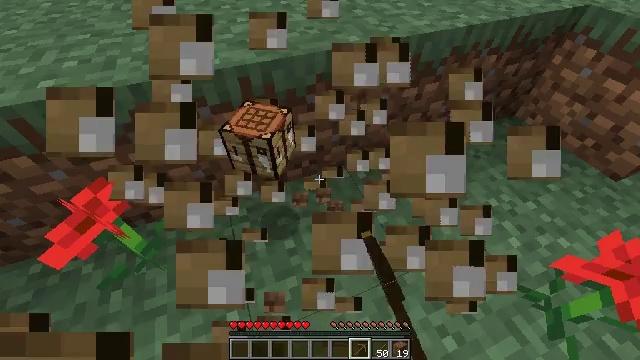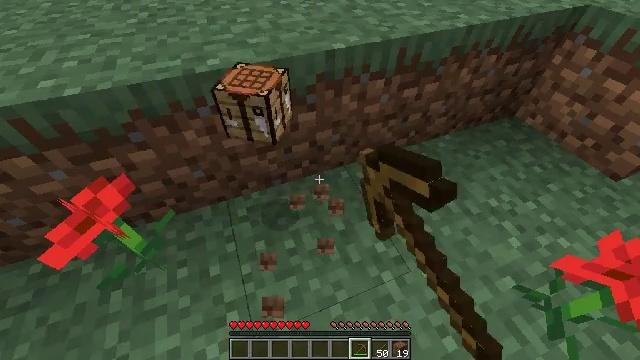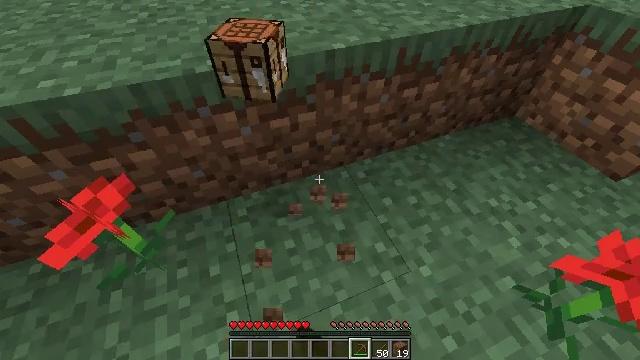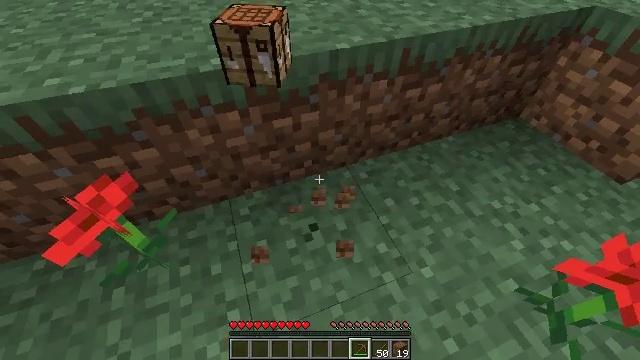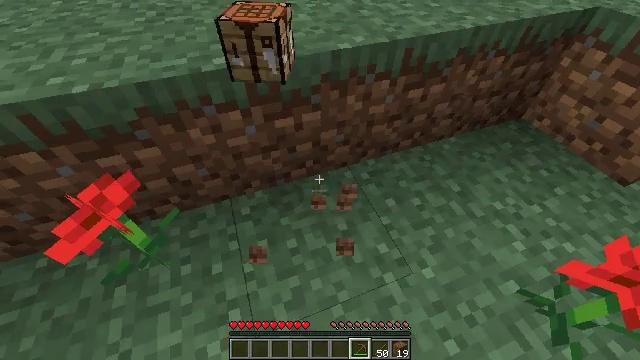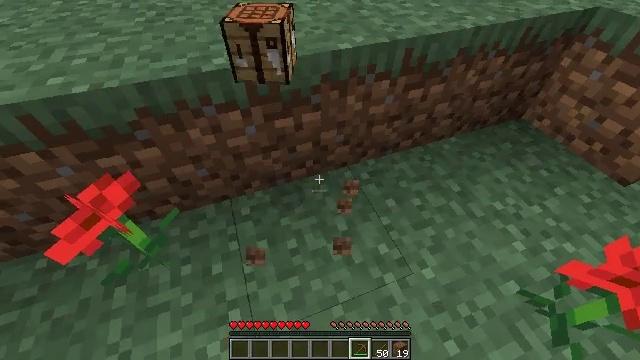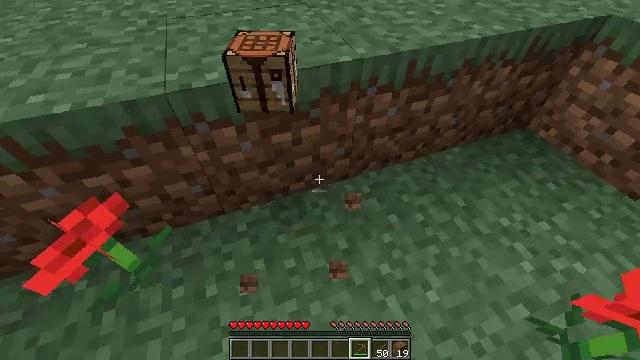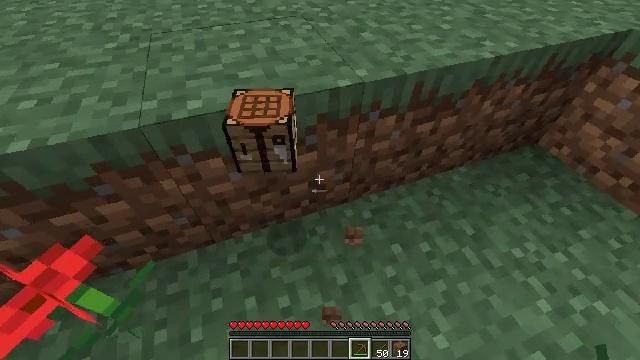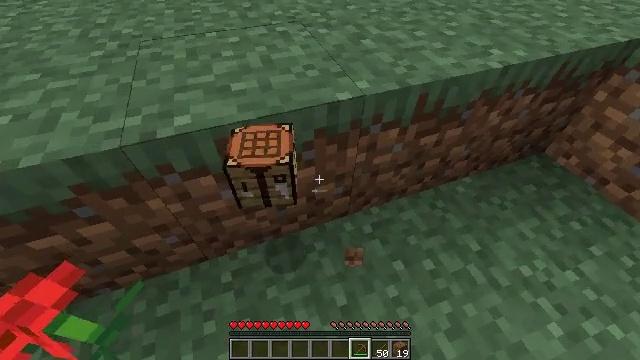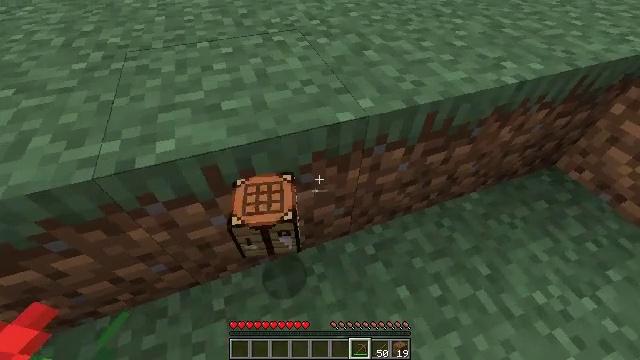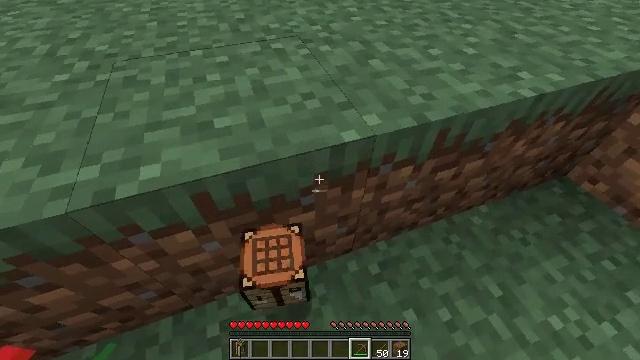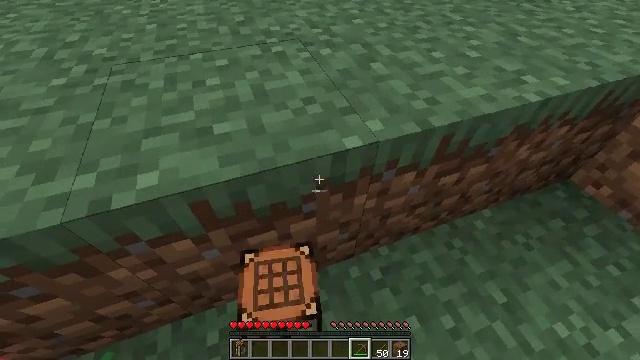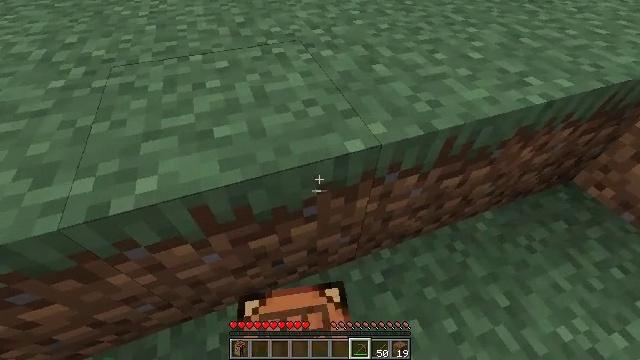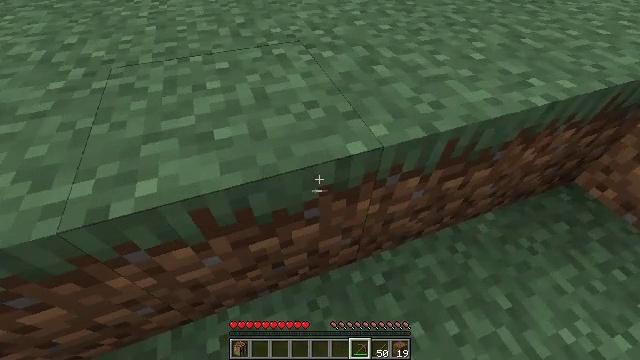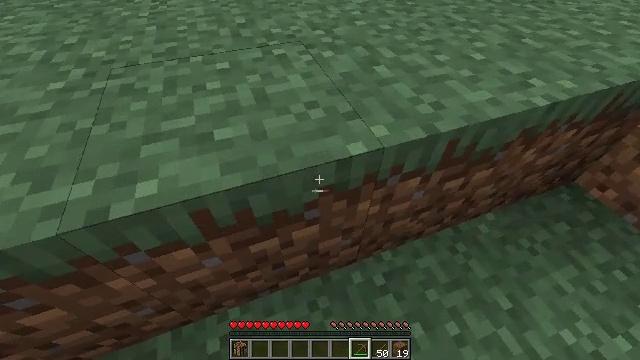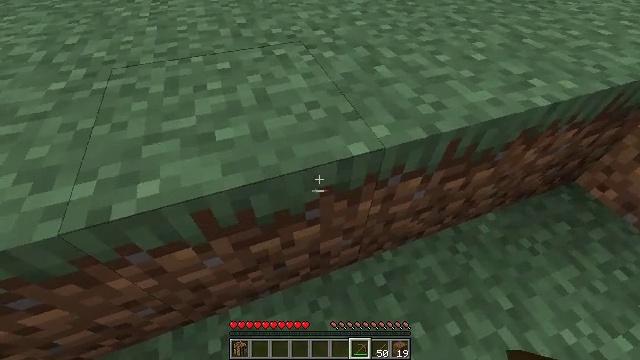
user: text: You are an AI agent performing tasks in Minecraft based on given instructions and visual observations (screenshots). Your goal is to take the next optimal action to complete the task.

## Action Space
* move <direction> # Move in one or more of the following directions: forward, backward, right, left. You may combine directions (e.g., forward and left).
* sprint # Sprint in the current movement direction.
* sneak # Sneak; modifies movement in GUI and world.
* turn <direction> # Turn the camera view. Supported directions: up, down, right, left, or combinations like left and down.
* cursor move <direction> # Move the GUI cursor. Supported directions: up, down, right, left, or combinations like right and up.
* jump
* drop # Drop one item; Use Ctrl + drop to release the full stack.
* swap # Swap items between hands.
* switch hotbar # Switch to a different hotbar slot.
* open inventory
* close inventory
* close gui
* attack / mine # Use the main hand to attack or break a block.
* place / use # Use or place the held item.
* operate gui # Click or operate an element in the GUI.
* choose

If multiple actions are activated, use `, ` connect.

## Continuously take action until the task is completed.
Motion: motion action
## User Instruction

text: Pick up the poppy from the field.
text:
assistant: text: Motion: attack / mine
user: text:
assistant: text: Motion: attack / mine
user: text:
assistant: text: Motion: attack / mine
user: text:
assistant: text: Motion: no_op
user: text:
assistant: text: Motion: move forward
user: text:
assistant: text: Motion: move forward
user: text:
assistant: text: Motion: move forward
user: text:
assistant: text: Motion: move forward
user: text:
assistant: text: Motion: no_op
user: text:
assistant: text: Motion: no_op
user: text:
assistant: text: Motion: no_op
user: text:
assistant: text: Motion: no_op
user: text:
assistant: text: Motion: no_op
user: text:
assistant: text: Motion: no_op
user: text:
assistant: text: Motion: move back
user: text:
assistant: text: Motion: move back
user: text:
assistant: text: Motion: move back
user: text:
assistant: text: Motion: move back
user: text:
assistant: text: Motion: move back
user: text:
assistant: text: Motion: move back, turn left
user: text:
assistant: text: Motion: move back, turn left and down
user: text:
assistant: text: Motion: move back, turn left and down
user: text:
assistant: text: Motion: turn left
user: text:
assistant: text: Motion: turn left and up
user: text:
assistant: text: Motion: turn left and up
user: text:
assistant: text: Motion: turn left and up
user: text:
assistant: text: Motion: no_op
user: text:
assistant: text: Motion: turn up
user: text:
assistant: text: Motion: turn up
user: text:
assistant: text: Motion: turn right and up